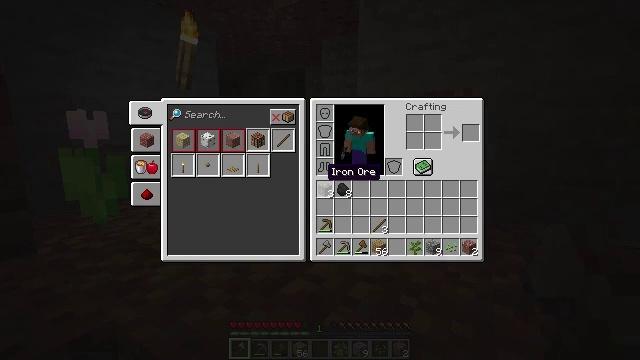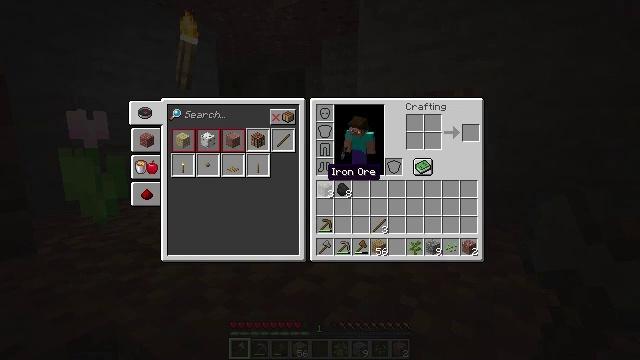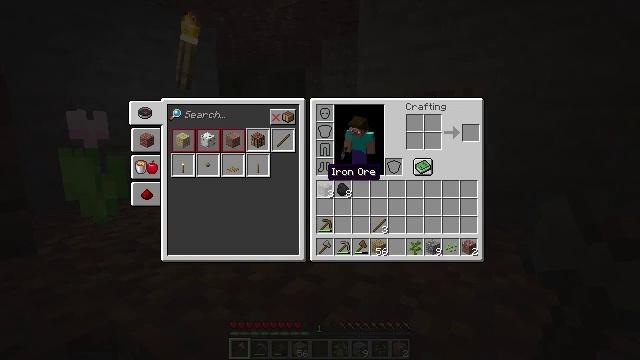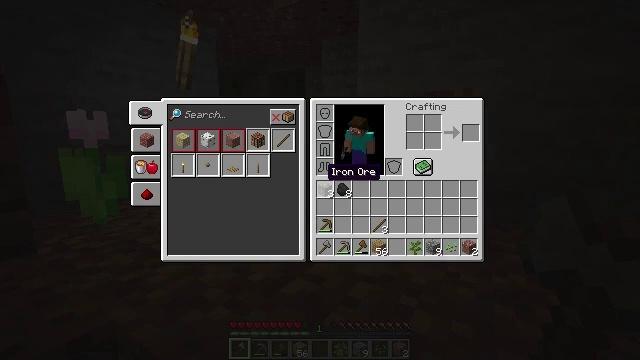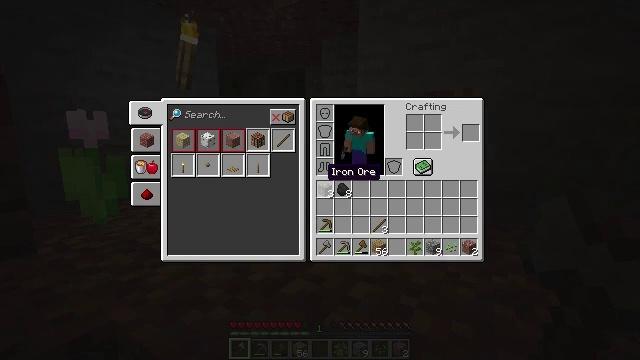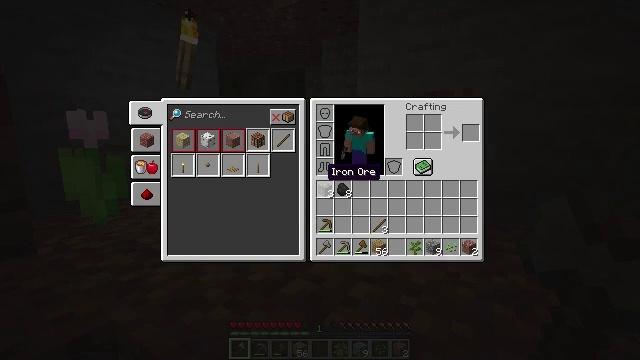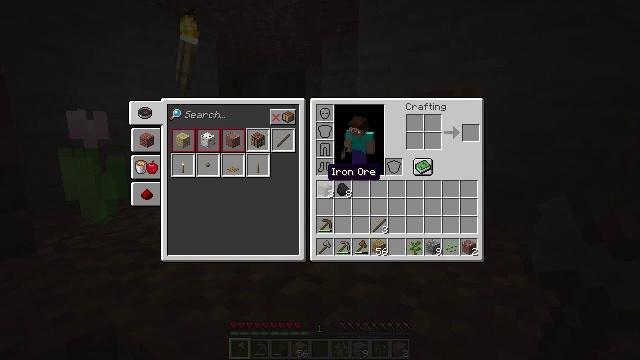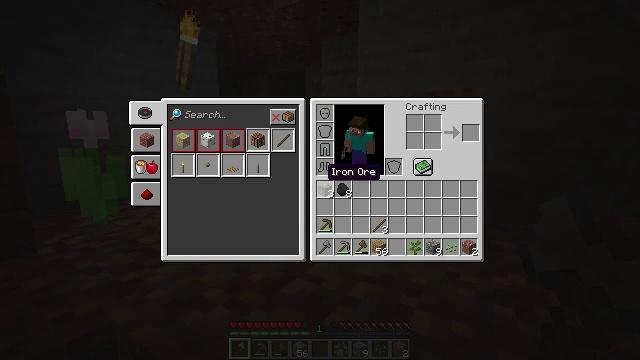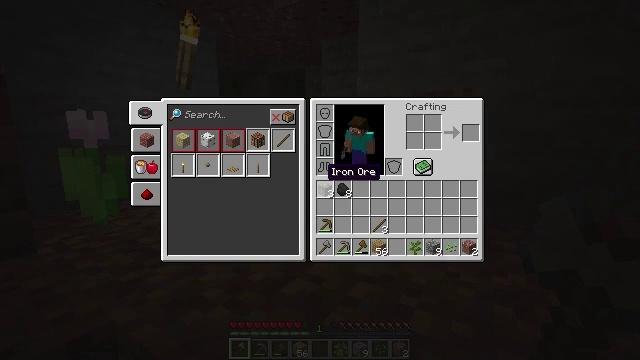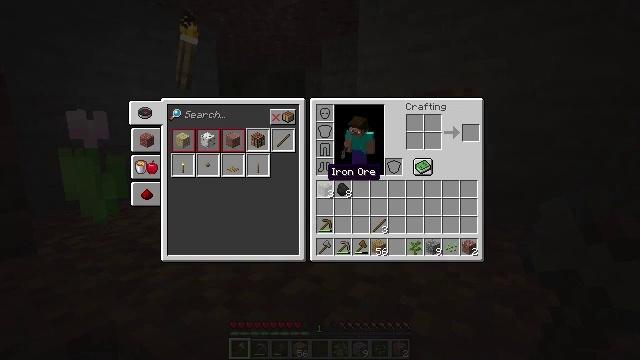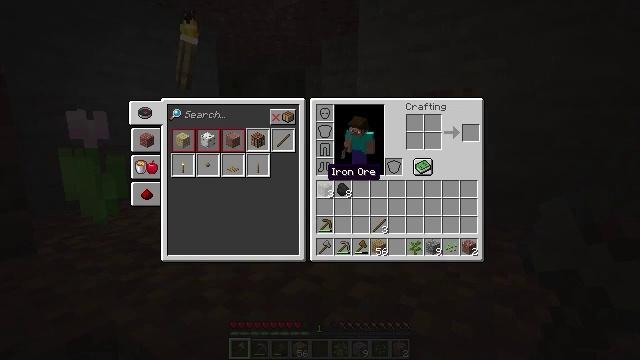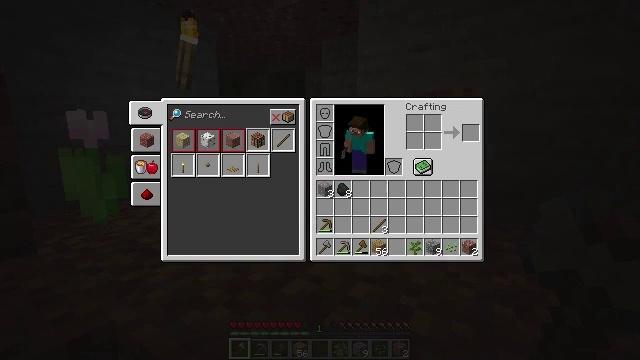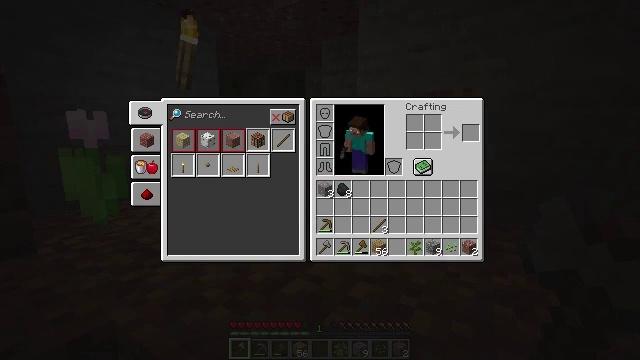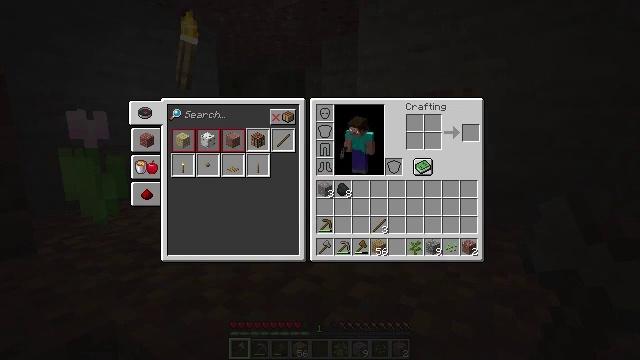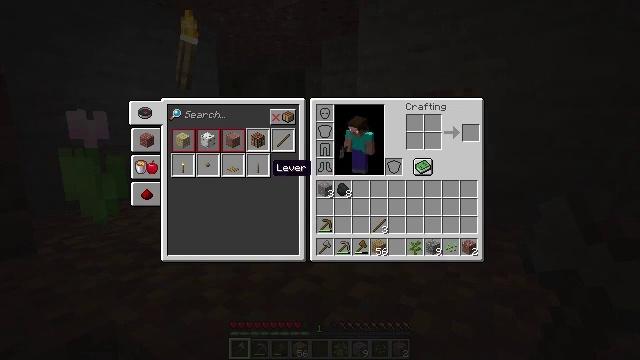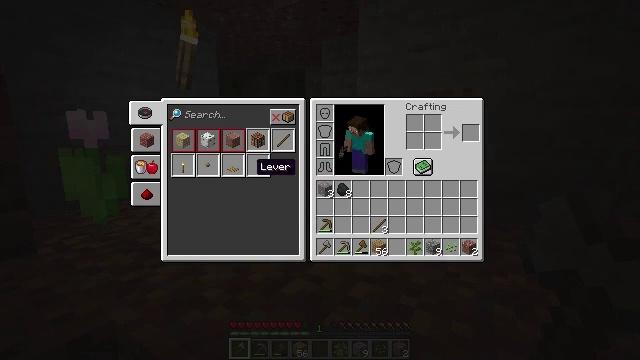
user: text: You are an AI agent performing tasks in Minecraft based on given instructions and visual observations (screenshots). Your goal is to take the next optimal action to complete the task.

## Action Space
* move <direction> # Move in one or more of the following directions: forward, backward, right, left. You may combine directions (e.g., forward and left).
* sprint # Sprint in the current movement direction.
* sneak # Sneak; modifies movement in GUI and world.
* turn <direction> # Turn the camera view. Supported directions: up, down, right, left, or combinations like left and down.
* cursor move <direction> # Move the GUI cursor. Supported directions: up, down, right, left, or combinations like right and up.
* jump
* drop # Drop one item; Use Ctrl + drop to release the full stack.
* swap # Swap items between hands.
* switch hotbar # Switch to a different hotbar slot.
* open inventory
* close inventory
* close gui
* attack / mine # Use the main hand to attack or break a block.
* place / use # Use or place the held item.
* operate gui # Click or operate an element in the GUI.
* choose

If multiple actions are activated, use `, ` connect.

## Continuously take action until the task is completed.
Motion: motion action
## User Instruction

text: Craft a torch.
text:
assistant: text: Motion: open inventory
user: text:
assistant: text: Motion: no_op
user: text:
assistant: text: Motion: no_op
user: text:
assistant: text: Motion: no_op
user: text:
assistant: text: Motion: no_op
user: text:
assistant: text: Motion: no_op
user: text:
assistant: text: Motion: no_op
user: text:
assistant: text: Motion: no_op
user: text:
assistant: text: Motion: no_op
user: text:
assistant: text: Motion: no_op
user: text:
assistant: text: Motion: turn left
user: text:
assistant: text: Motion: no_op
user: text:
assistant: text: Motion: turn left
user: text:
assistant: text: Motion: turn left
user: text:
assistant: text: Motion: turn left
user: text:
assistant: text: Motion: turn left
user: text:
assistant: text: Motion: sneak, turn left
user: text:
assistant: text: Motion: sneak
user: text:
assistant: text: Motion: sneak, turn left
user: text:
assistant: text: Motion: sneak
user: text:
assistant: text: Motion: sneak
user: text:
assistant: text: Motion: sneak
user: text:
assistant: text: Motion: sneak
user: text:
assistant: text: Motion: sneak
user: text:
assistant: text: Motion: sneak
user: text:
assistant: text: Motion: sneak, attack / mine
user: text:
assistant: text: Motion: sneak, attack / mine
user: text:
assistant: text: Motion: sneak, attack / mine
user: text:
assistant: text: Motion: sneak
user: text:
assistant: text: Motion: sneak